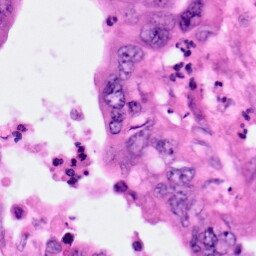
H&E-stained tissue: Pancreatic